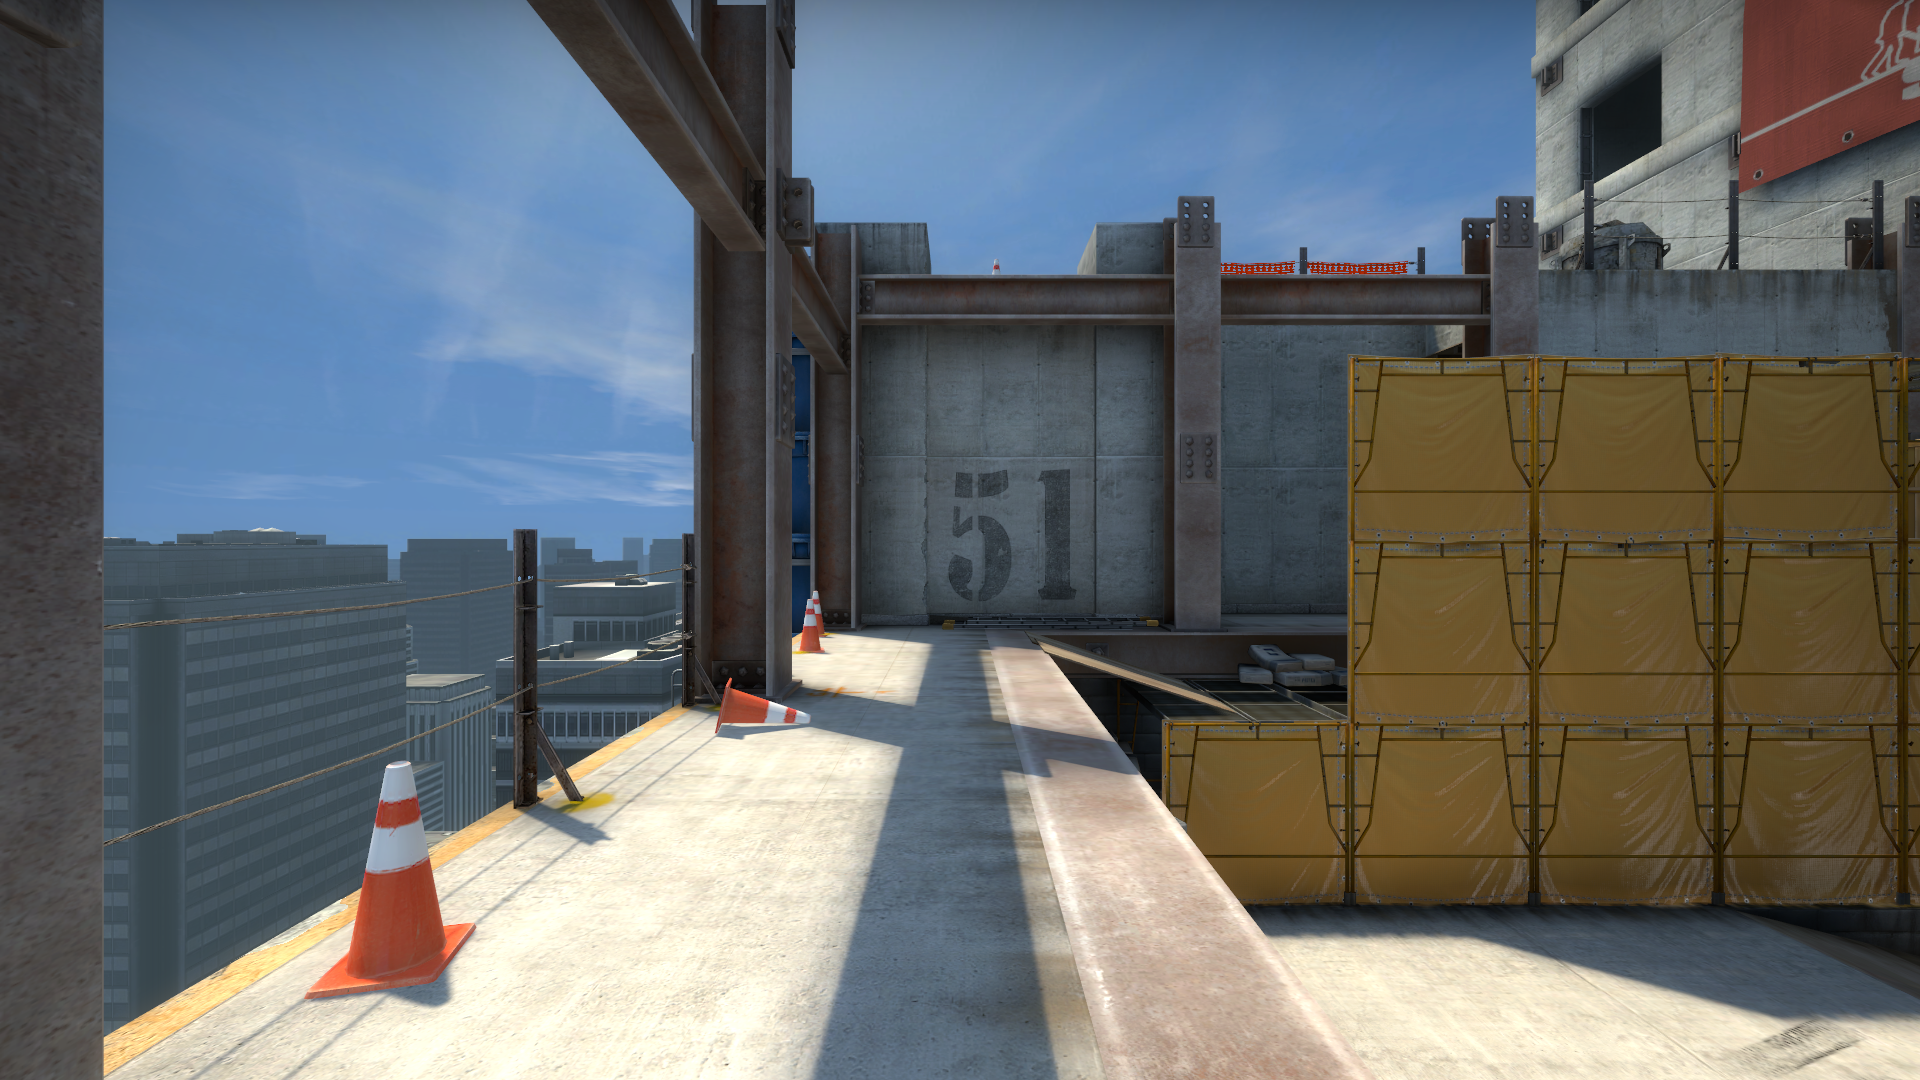
Map: de_vertigo